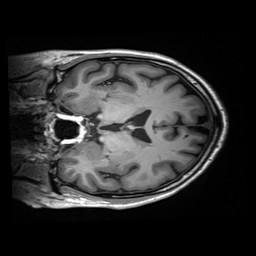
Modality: T1w
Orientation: coronal
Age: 59
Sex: male
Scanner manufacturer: siemens
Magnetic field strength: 3 T
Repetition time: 2.2 s
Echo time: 0.00245 s